Question:
I want the inset effect for the above button. The 'text' cancel appears to be type pressed.
I have tried a lot of examples available online but they don't have white background examples.
Help me to gain this effect.
Thanks in advance!!
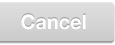
Answer: With the 'text-shadow' property, you should be able to get the subtle effect that you're after:
'''
text-shadow: 0 -1px 0 #888;
'''
See a very basic example on <URL>.